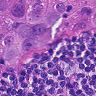
Metastatic tissue present: yes